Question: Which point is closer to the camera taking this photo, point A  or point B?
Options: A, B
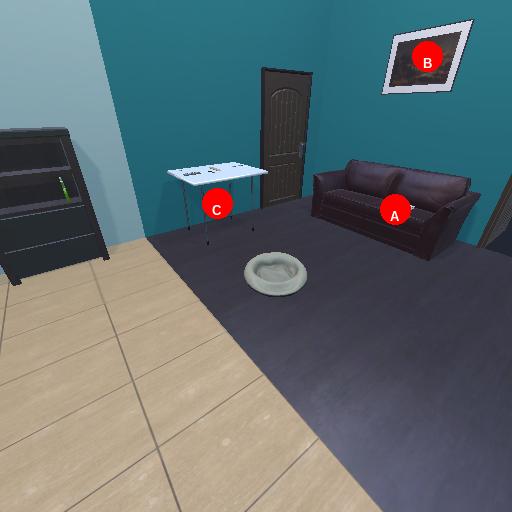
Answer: A